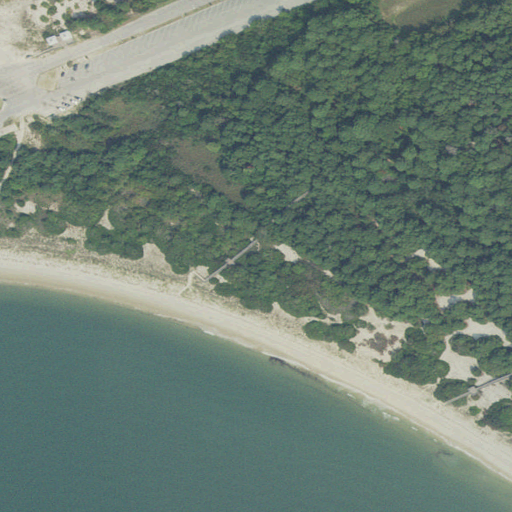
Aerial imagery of beach in Virginia named Kiptopeke Beach containing open water, grassland, woody wetlands, evergreen forest, barren land, medium intensity development, high intensity development, cultivated crops, and low intensity development